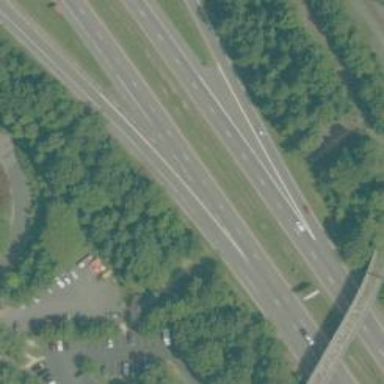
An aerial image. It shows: Asphalt motorway link.